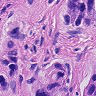
Metastatic tissue present: yes